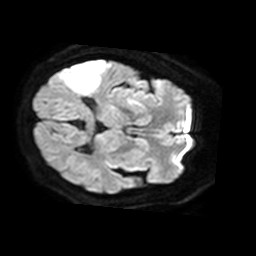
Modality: TRACE
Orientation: axial
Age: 65
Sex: male
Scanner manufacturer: philips
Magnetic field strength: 1.5 T
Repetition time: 4.795 s
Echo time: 0.07764 s